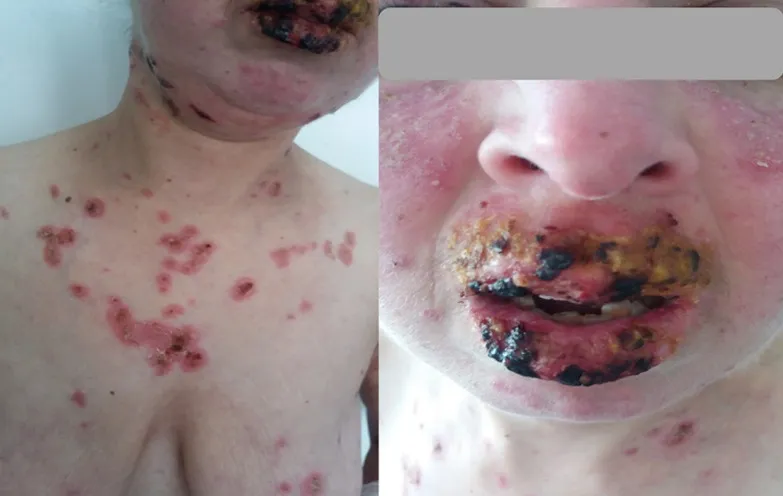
second case with erythematous and squamous plaques on the face and chest with crusty cheilitis.
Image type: medical_photograph (skin_photograph)